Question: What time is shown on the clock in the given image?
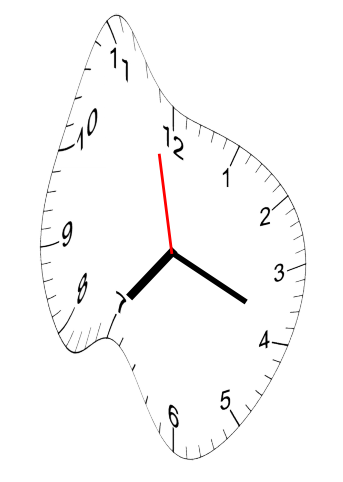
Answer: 07:18:58